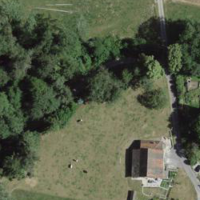
EUNIS habitat code: 52
Species observed at this site:
Symphoricarpos albus